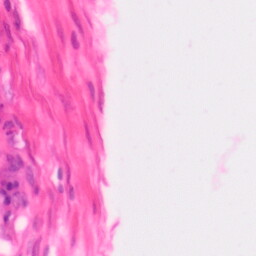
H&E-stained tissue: Colon